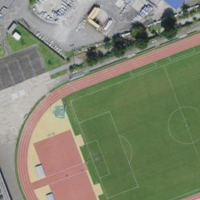
EUNIS habitat code: 53
Species observed at this site:
Milvus milvus
Hippocrepis emerus